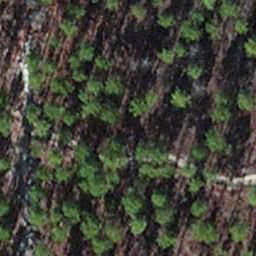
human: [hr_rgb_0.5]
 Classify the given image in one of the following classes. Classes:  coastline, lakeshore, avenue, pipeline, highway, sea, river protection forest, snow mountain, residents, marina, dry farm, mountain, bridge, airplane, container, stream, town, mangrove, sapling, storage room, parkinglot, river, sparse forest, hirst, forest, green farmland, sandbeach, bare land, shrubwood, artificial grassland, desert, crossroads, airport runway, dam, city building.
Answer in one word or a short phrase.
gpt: sapling